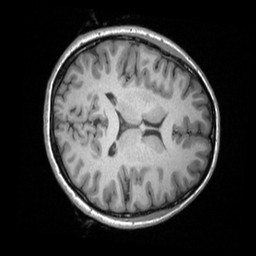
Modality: T1w
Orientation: axial
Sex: female
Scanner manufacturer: siemens
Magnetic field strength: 3 T
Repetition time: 1.9 s
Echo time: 0.00252 s